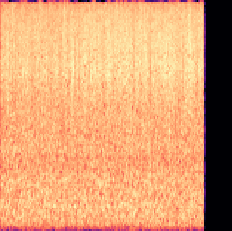
Sound class: Rain